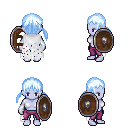
a pixel art fantasy rpg character, female body template, dark elf, purple skin, white tattered cape, magenta pants, white cyan twin-tailed hairstyle, white cloth bracers, shield, four views (front, back, left, right), 2x2 character sprite sheet, small pixel art, hard edges, no anti-aliasing